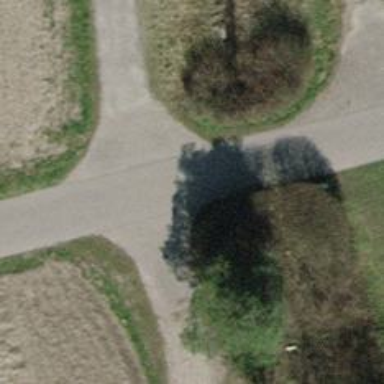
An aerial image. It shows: Track road made of fine gravel.